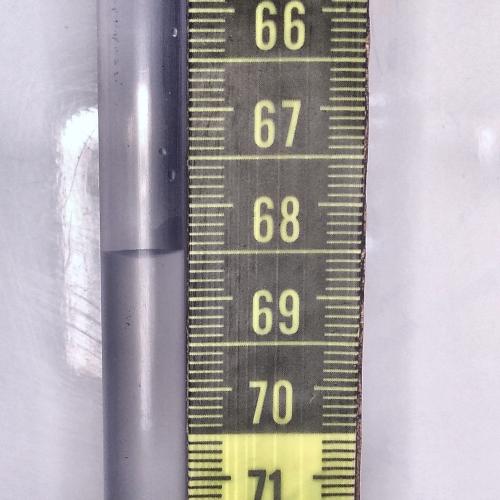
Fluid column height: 68.5 cm